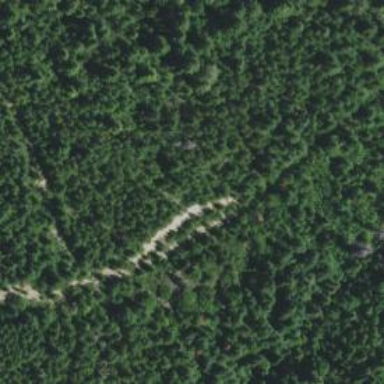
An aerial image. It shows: Path.